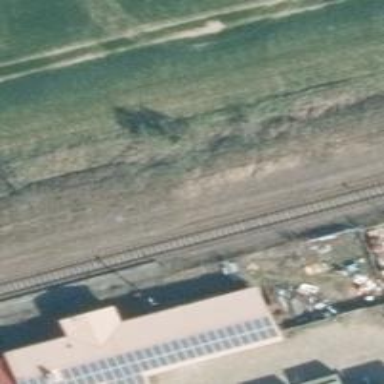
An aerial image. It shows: Railway signal.